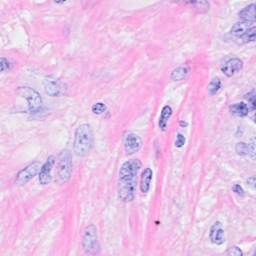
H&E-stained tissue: Breast